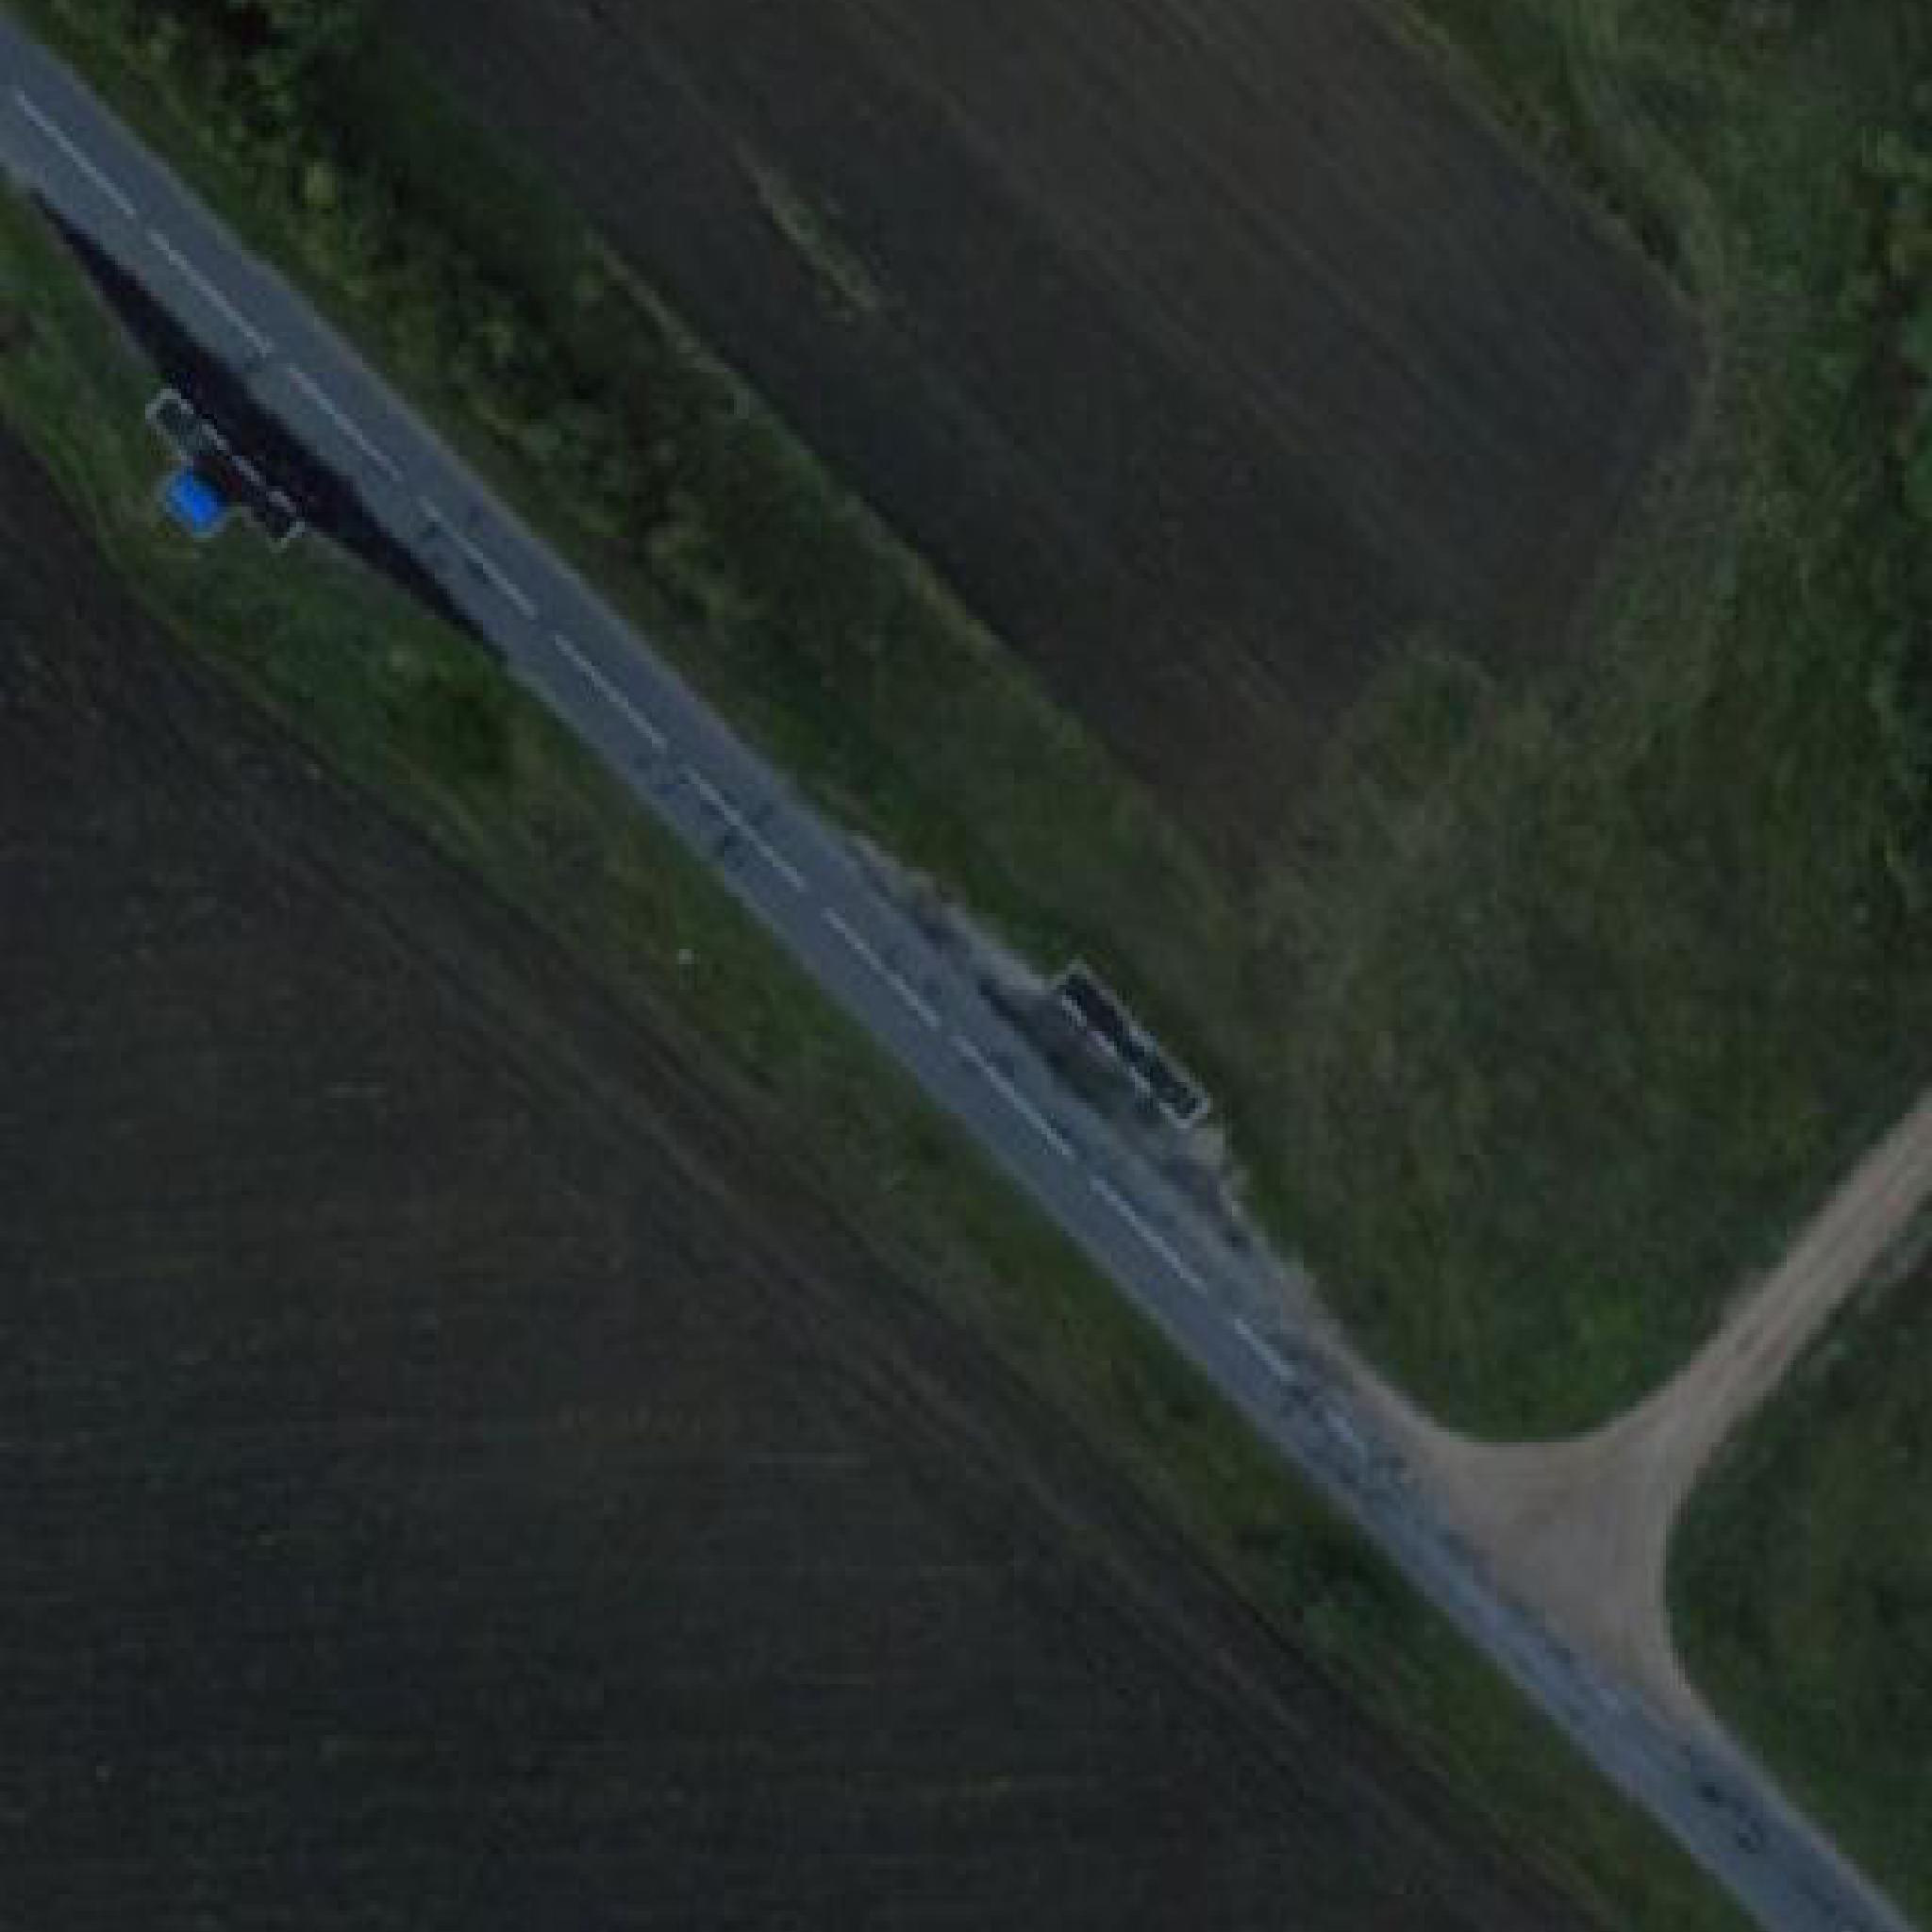
Biome: Sarmatic mixed forests